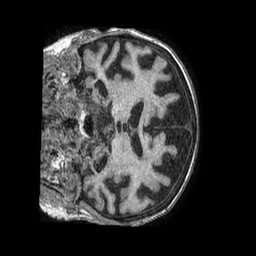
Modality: T1w
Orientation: coronal
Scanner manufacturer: philips
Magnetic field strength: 1.5 T
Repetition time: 0.007869 s
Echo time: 0.003601 s